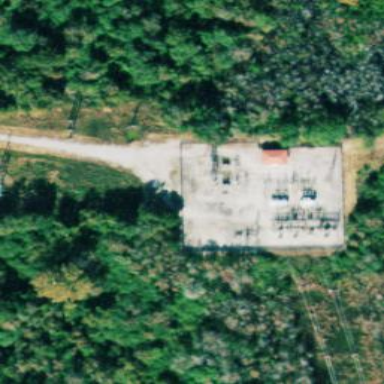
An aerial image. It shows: Outdoor power substation surrounded by fence. The substation is specifically for distribution purposes.